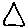
Label: triangle